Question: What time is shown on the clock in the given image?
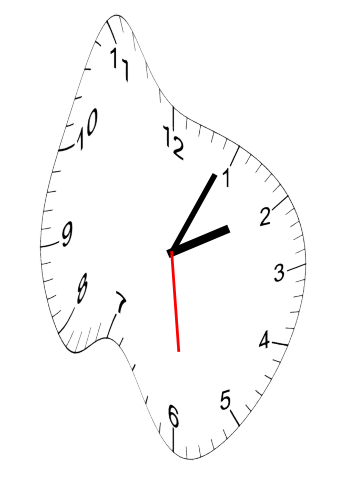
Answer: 02:04:29